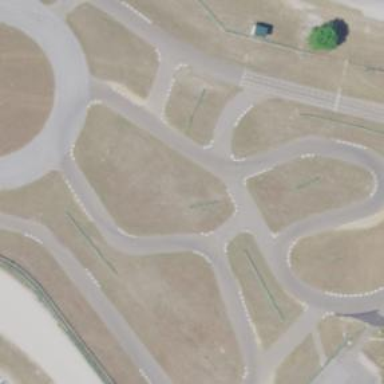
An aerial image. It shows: Karting raceway road for racing enthusiasts.